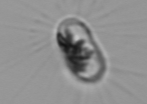
Label: Corethron_hystrix